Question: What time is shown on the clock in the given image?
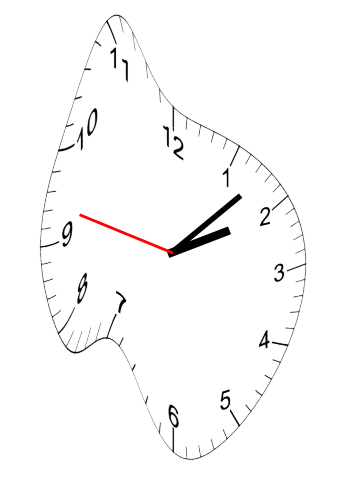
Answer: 02:07:47